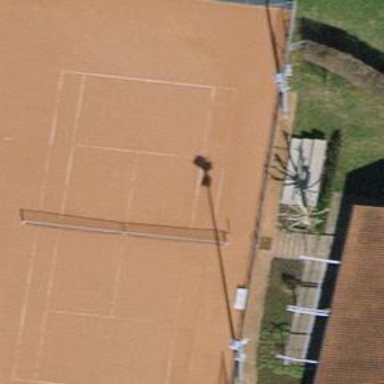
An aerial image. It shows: Tennis court on pitch designated for leisure land.